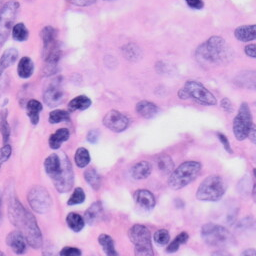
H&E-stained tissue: Skin